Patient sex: F
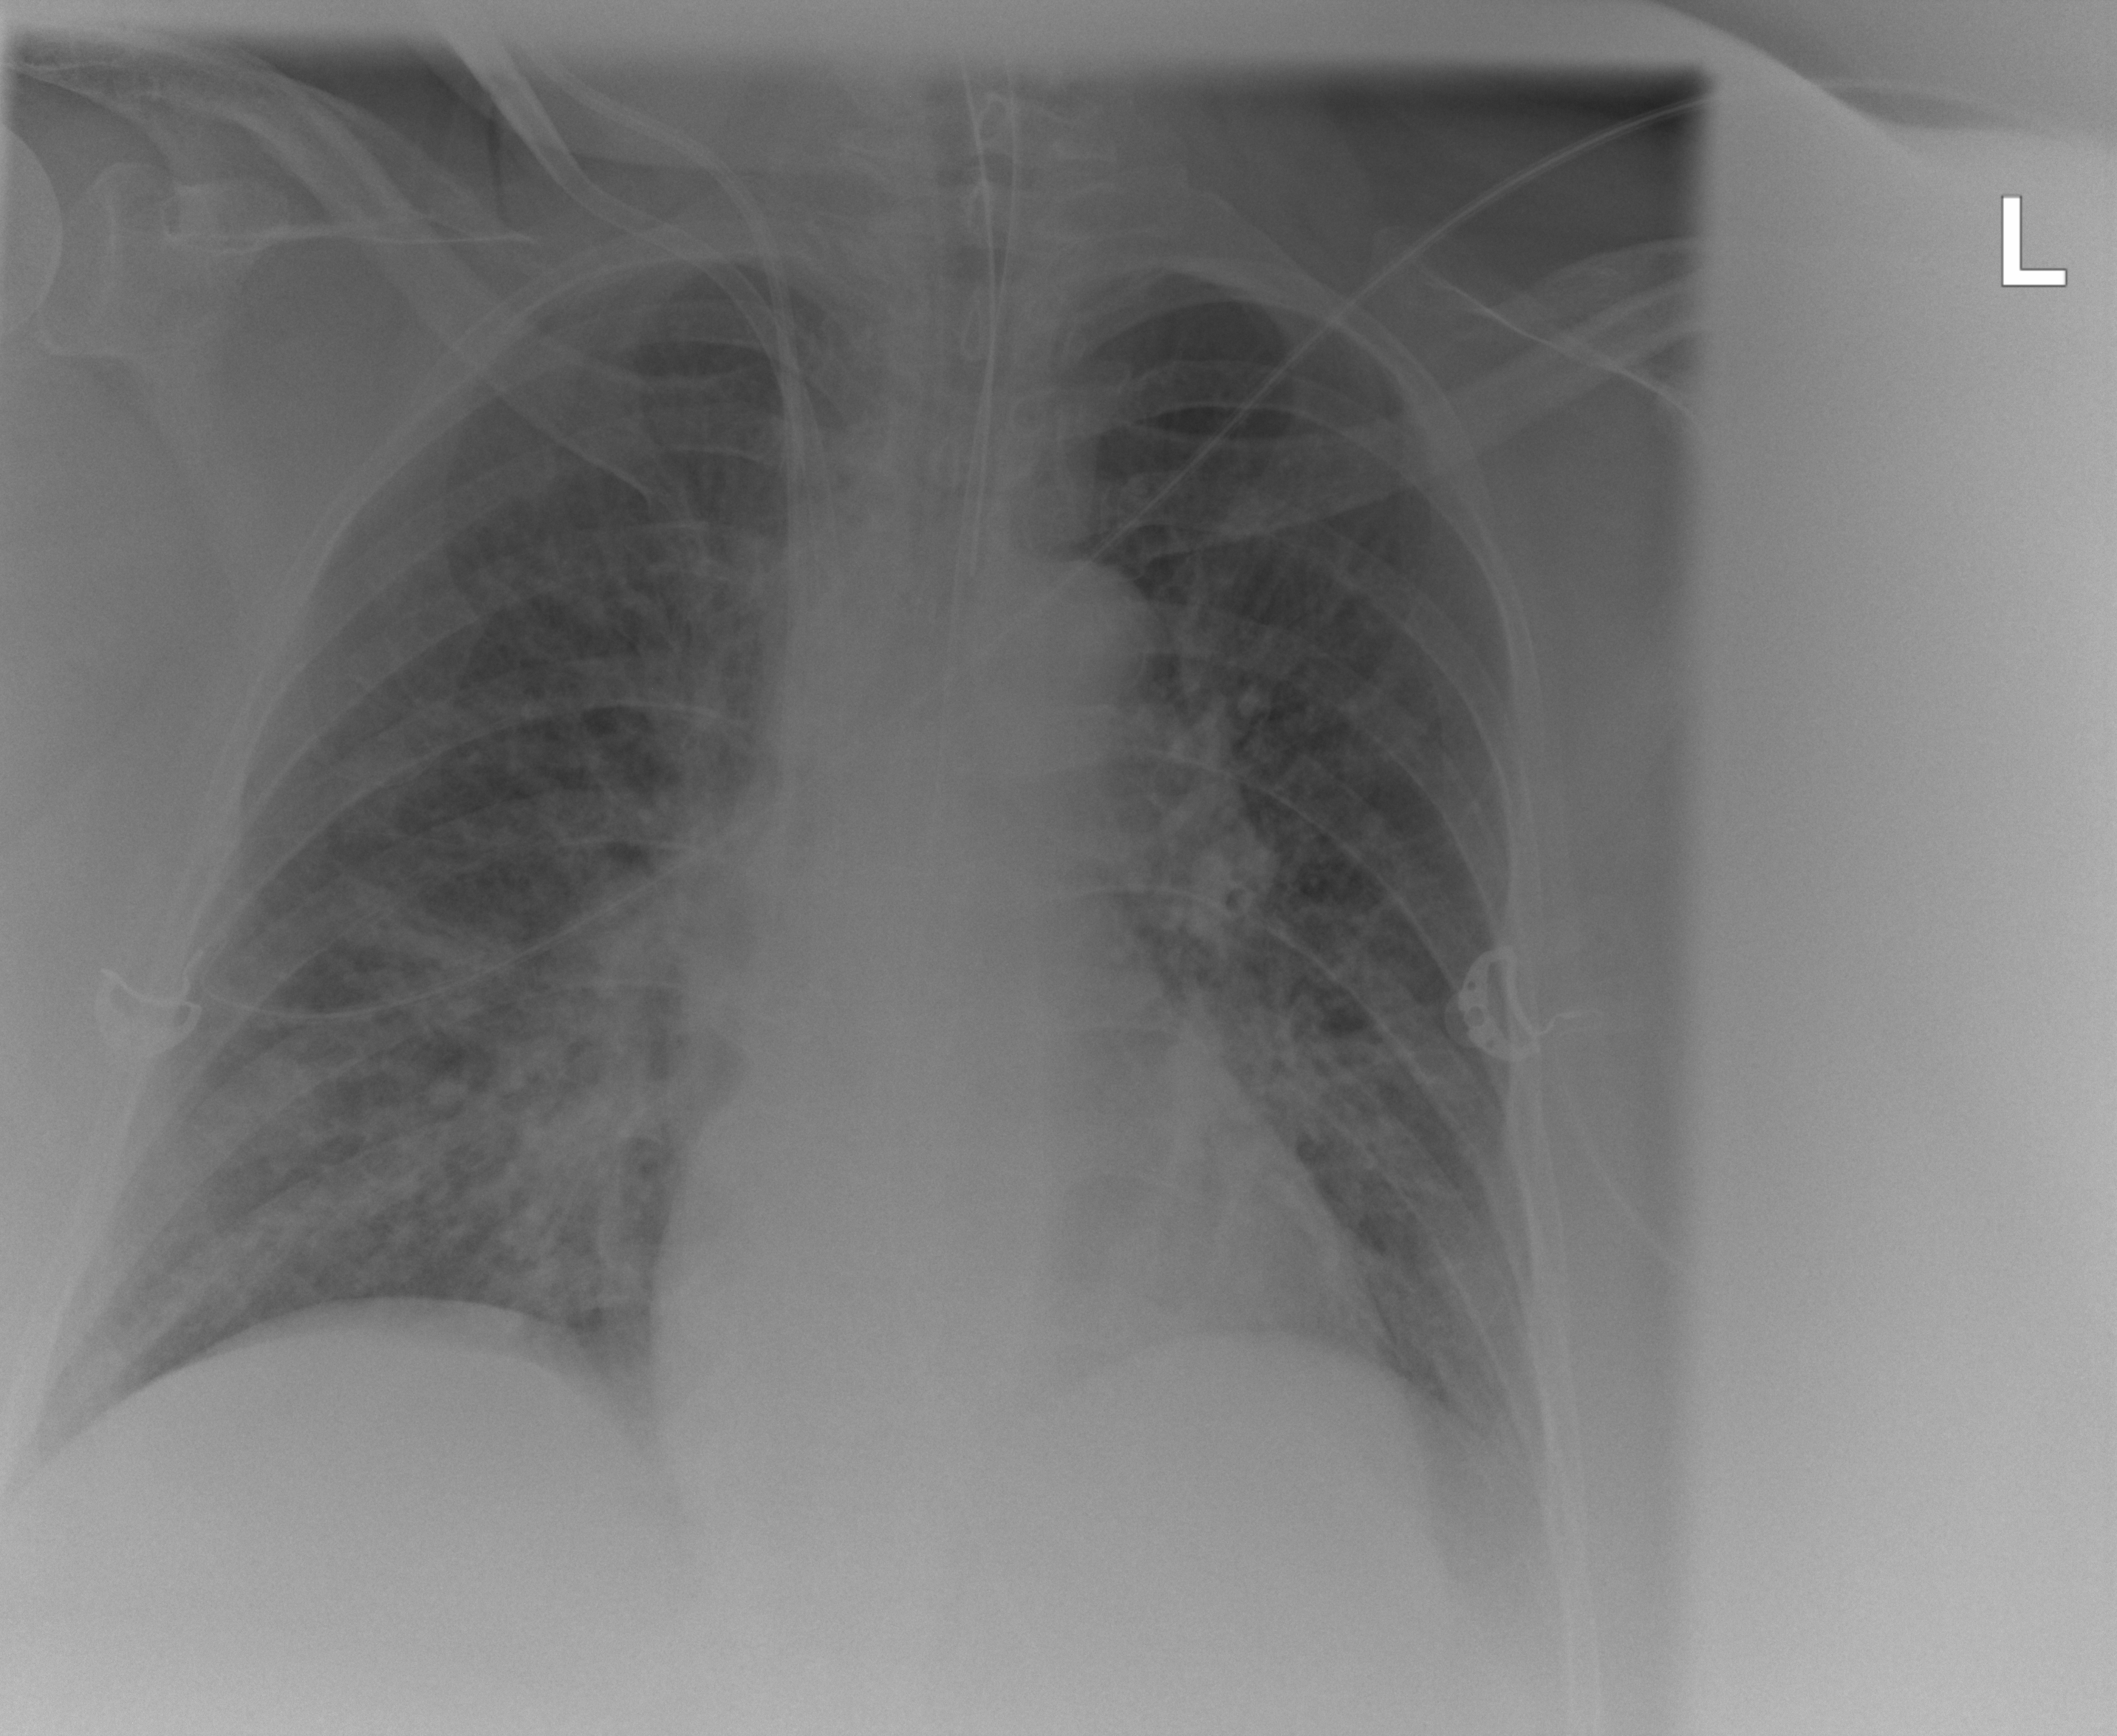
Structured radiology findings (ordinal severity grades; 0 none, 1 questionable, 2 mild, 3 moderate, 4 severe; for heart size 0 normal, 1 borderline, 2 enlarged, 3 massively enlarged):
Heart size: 0
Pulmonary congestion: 2
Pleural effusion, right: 0
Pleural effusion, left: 1
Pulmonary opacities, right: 2
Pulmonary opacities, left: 0
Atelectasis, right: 2
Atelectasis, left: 2